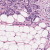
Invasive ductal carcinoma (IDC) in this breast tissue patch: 1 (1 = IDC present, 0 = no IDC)